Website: crate-barrel
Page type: payment
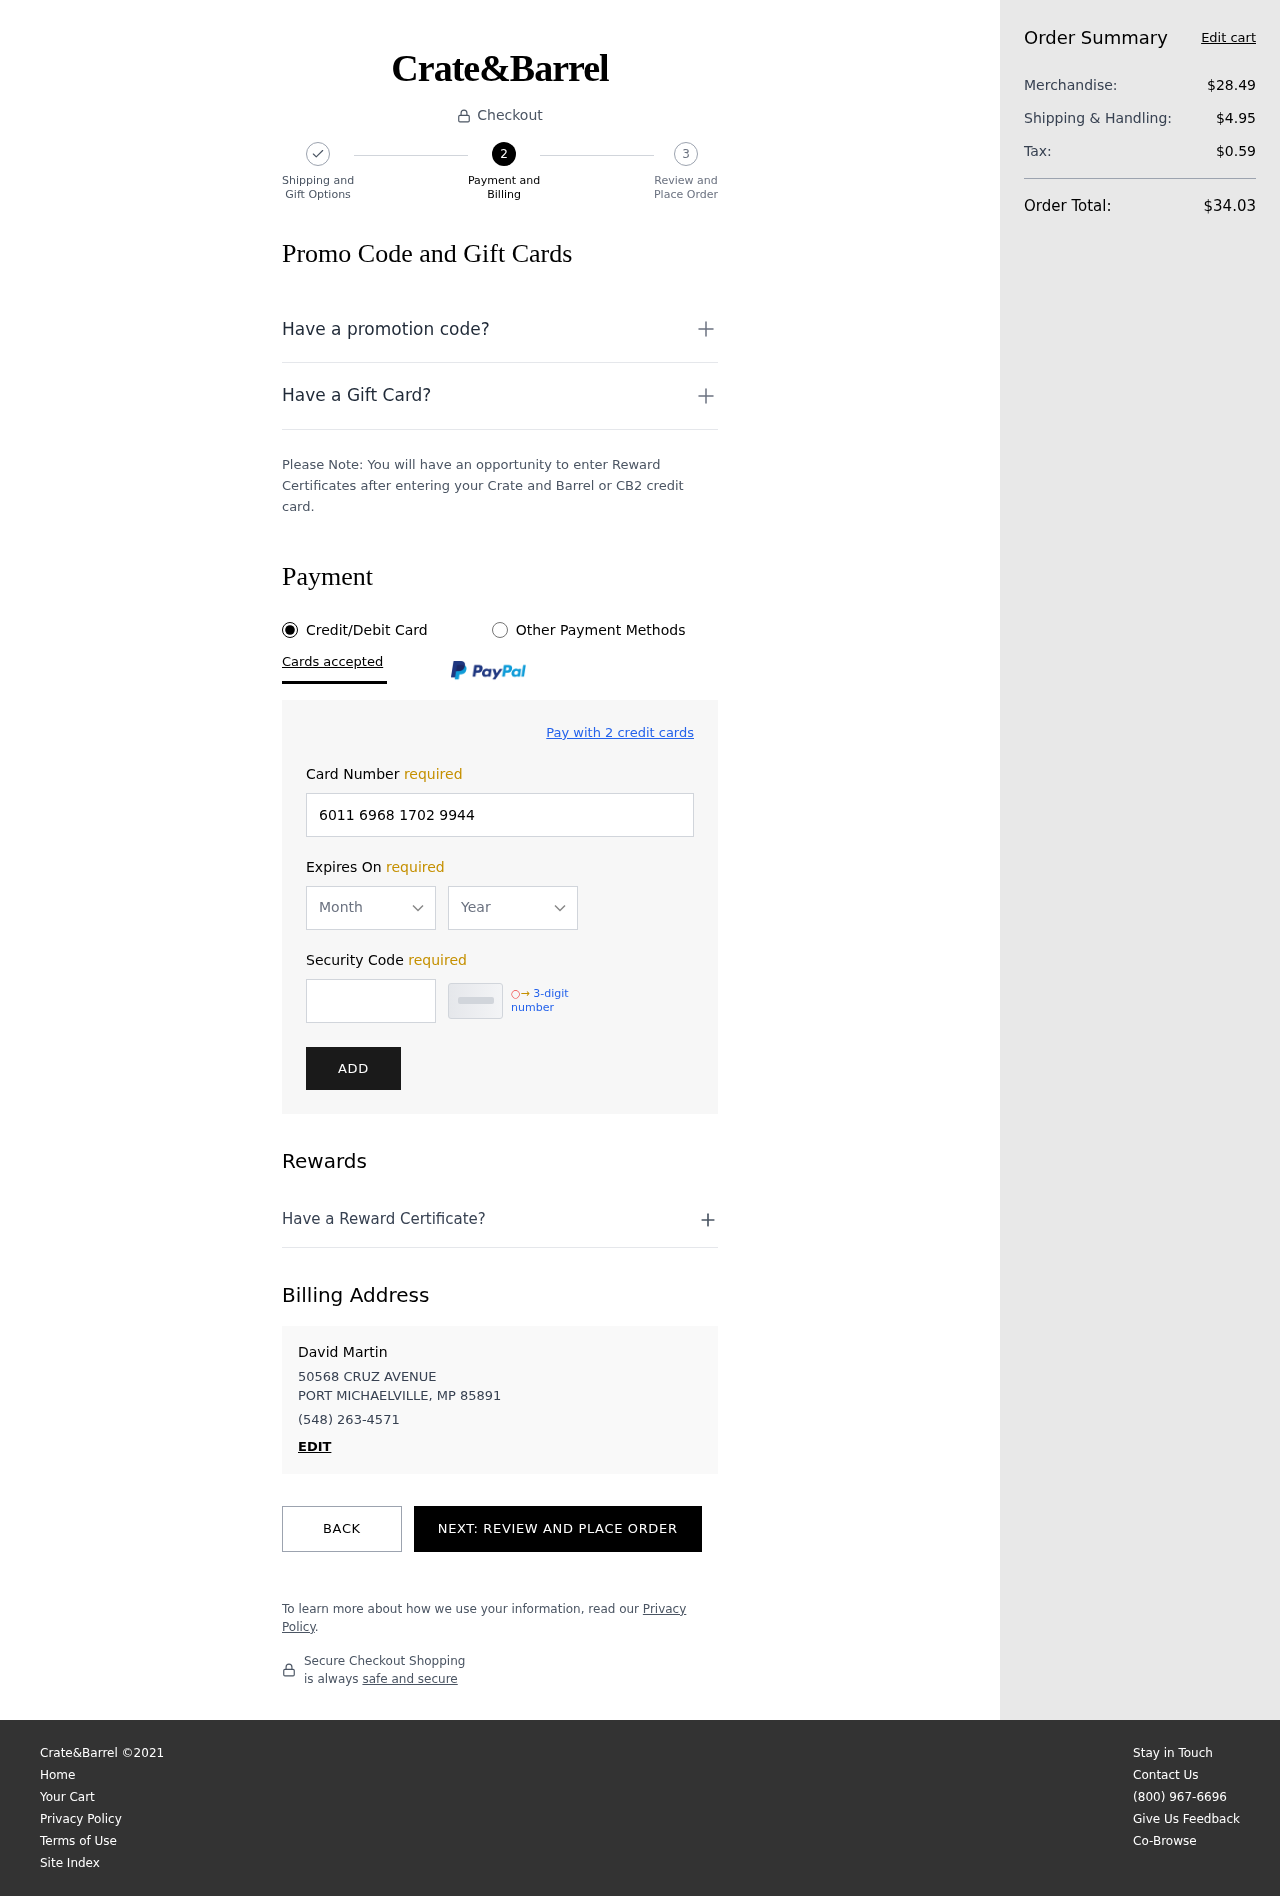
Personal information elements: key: PII_CARD_EXPIRY_MONTH
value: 07
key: PII_CARD_EXPIRY_YEAR
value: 28
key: PII_CITY_STATE_ZIP
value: PORT MICHAELVILLE, MP 85891
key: PII_FULLNAME
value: David Martin
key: PII_PHONE
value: (548) 263-4571
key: PII_STREET
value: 50568 CRUZ AVENUE
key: PII_CARD_NUMBER
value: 6011 6968 1702 9944
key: PII_CARD_CVV
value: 285
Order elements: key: ORDER_SUBTOTAL
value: $28.49
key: ORDER_SHIPPING_COST
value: $4.95
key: ORDER_TAX
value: $0.59
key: ORDER_TOTAL
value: $34.03